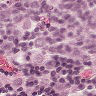
Metastatic tissue present: yes